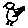
Label: bird